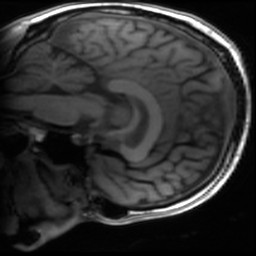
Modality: T1w
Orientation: sagittal
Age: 46
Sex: male
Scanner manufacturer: ge
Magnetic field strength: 3 T
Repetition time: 0.005224 s
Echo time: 0.00164 s